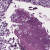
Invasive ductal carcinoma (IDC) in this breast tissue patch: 0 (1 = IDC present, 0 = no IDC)